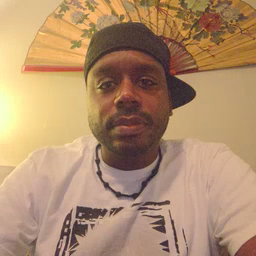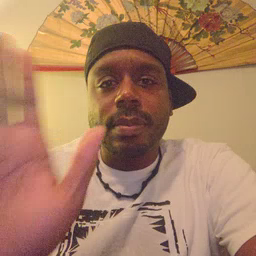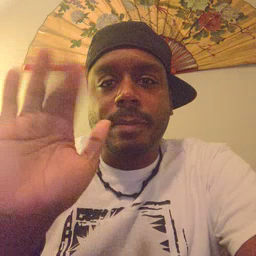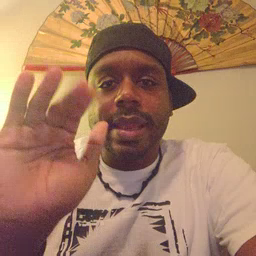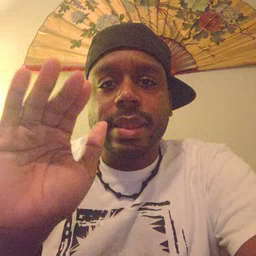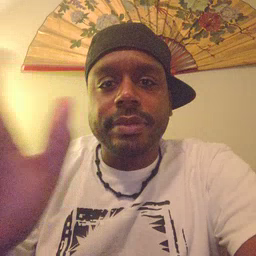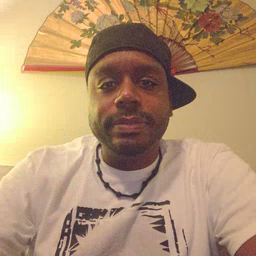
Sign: bye